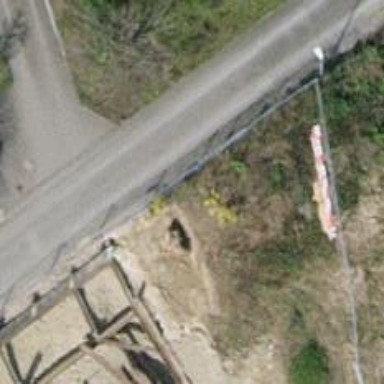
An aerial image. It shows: Hedge barrier.